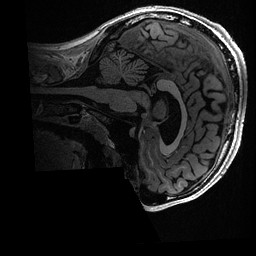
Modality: T1w
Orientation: sagittal
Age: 18
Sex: male
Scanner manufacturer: ge
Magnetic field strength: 3 T
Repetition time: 0.006952 s
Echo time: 0.00292 s